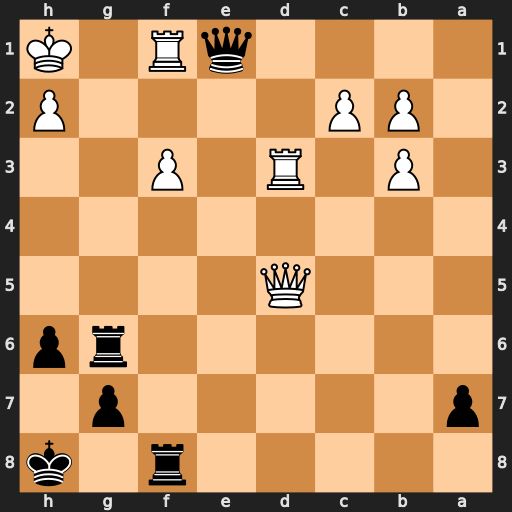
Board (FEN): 5r1k/p5p1/6rp/3Q4/8/1P1R1P2/1PP4P/4qR1K
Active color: b
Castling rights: -
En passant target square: -
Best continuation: Qxf1#